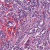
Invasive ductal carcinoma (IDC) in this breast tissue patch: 1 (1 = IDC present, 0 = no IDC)